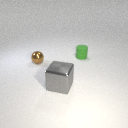
small green rubber cylinder to the right of small brown metal sphere